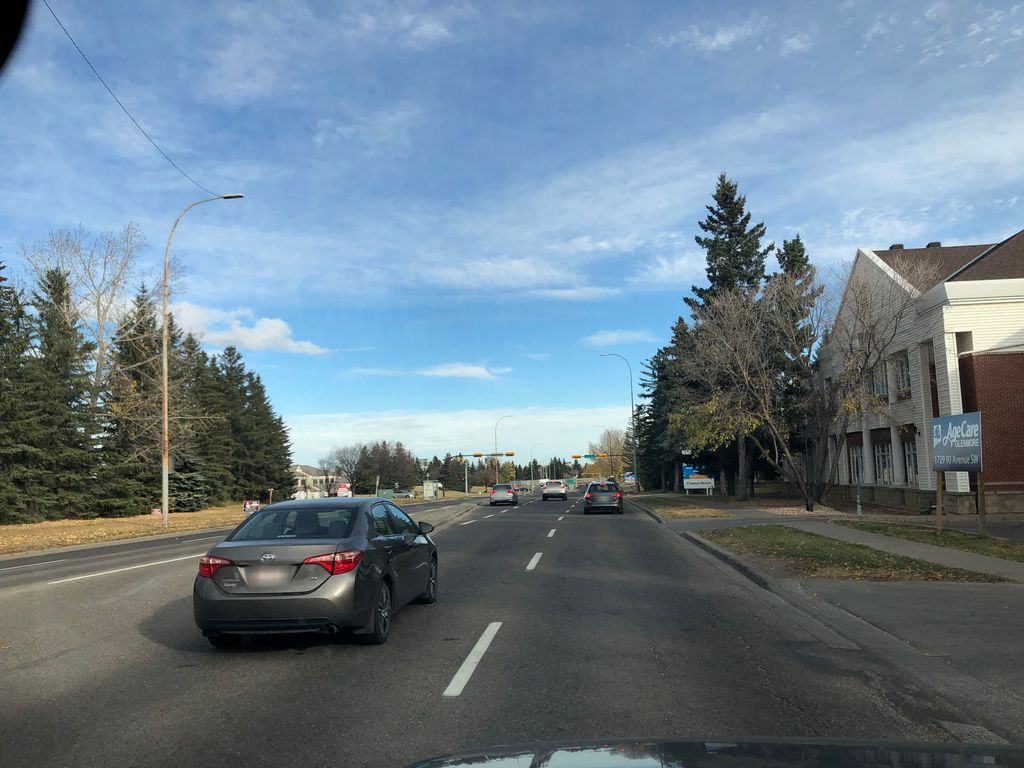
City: calgary